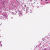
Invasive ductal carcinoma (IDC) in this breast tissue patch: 0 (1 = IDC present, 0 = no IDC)